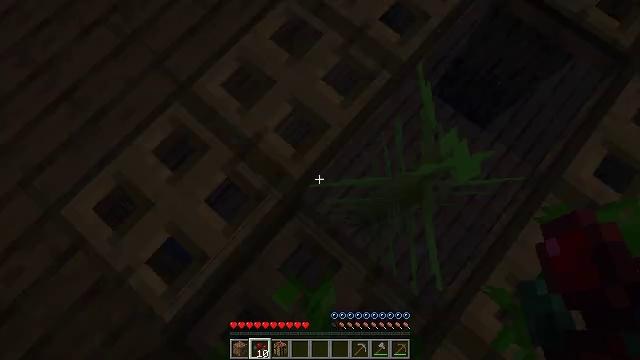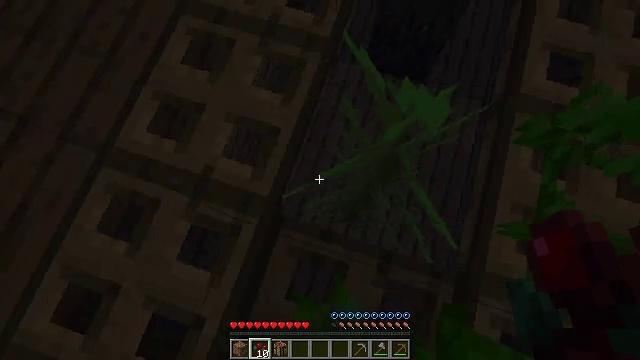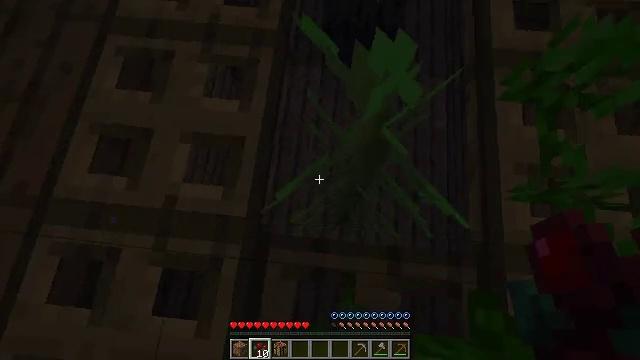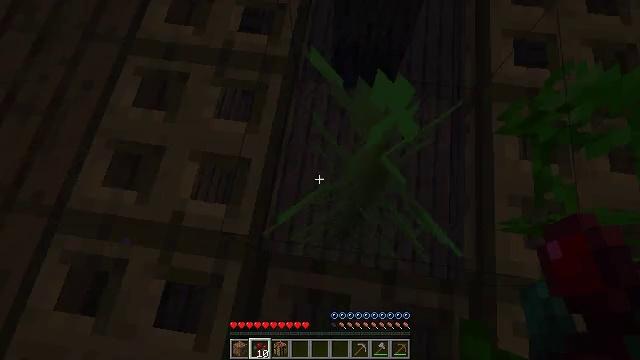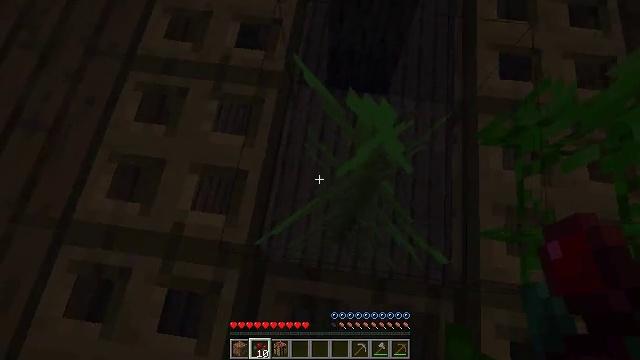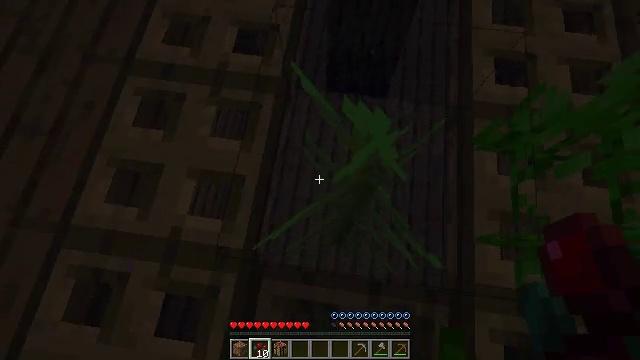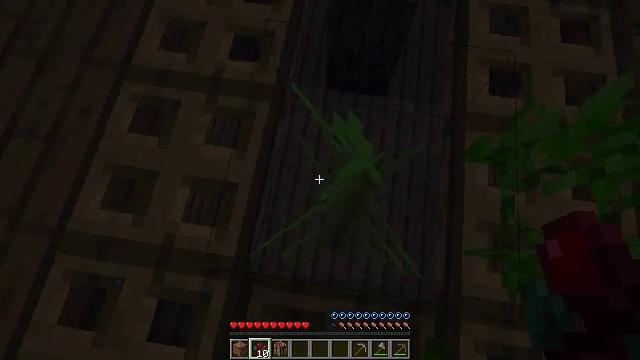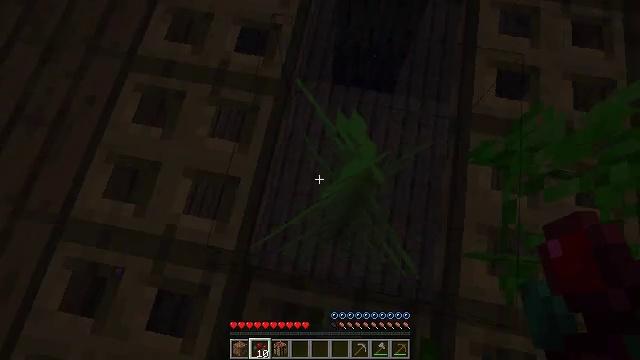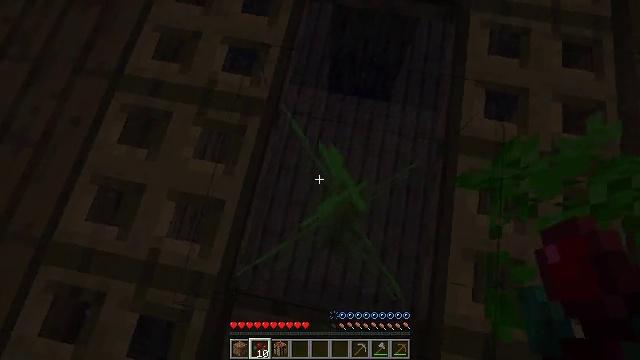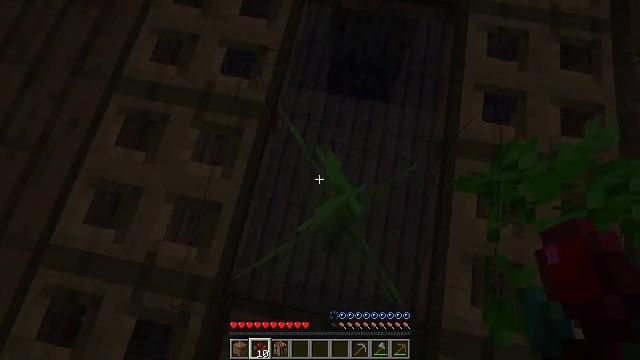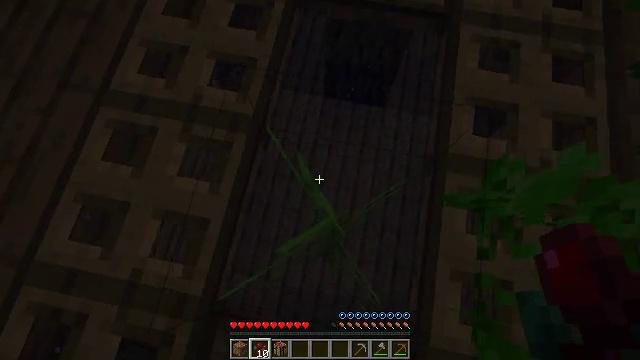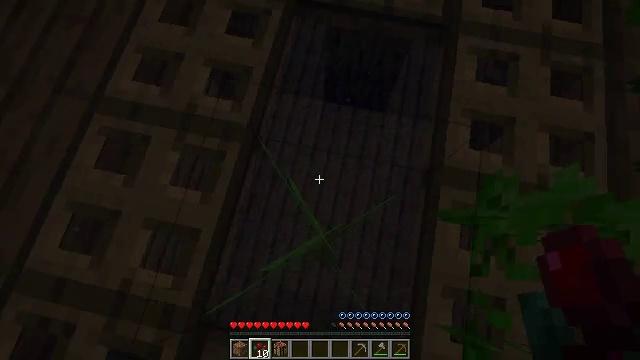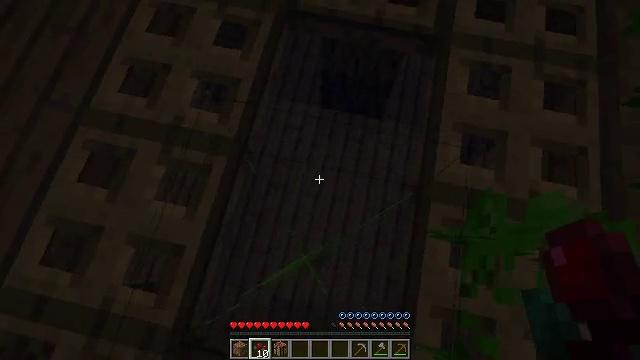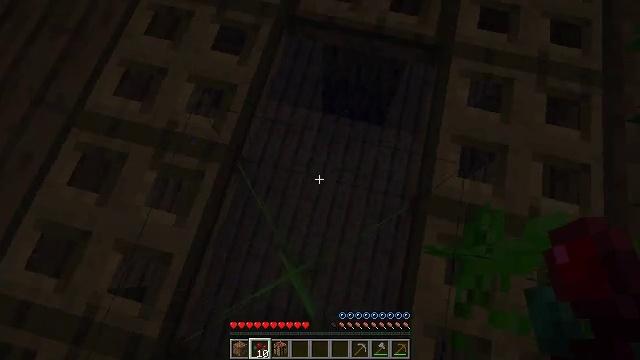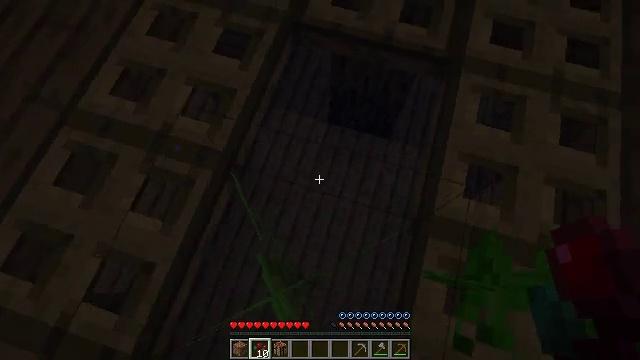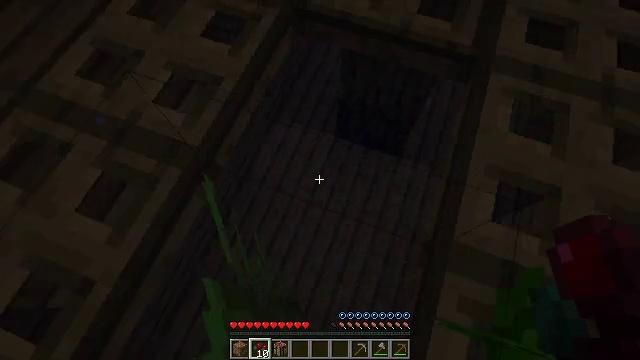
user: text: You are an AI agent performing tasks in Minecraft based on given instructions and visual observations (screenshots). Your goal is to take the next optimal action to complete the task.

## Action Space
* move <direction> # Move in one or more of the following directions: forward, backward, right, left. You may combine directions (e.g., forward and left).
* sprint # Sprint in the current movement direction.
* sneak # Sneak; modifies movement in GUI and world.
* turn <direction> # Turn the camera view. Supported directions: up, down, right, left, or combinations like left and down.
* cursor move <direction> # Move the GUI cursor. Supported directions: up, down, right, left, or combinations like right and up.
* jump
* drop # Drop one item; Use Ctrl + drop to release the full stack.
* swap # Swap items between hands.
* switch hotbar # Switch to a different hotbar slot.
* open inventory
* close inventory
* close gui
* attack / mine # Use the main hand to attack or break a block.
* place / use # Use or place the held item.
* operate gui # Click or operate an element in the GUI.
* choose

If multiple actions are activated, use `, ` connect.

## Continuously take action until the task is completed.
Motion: motion action
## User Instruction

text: Clear the seagrass to get an item.
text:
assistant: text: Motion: move forward, sneak, turn right and up
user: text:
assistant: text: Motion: move forward, turn right and up
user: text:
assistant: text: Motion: move forward and move right, turn left and up
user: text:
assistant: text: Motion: move forward and move right
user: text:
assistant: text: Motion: move forward and move right
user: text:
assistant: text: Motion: move forward, turn down
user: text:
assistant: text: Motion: move forward and move right, turn left and down
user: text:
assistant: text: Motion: move forward and move right
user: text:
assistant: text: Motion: move forward and move right
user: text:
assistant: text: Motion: move forward and move right
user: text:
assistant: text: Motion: move forward and move right, turn left
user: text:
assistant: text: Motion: move forward and move right
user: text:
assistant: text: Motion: move forward and move right, sneak, turn left
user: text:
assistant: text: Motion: move forward, sneak, turn left and up
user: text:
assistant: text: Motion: move forward, sneak, turn left and up
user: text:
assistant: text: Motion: move forward, sneak, turn left and up
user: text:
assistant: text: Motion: move forward, sneak, turn left and up
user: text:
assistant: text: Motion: move forward, sneak, turn left and up
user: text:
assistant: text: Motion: move forward, sneak, turn left and up
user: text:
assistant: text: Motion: move forward, sneak, turn up
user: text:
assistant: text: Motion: move forward, sneak, turn up
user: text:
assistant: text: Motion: move forward, sneak, turn up
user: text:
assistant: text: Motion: move forward, sneak, turn up
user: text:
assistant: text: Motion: move forward, sneak
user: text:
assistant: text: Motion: move forward, sneak, turn left
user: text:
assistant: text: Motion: move forward, turn left
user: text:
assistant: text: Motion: move forward, turn left
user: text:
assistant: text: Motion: move forward, turn left
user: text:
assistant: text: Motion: move forward, turn left
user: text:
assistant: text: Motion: move forward, turn left